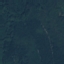
Land use / land cover class: Forest